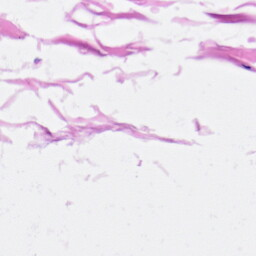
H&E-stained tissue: Heart